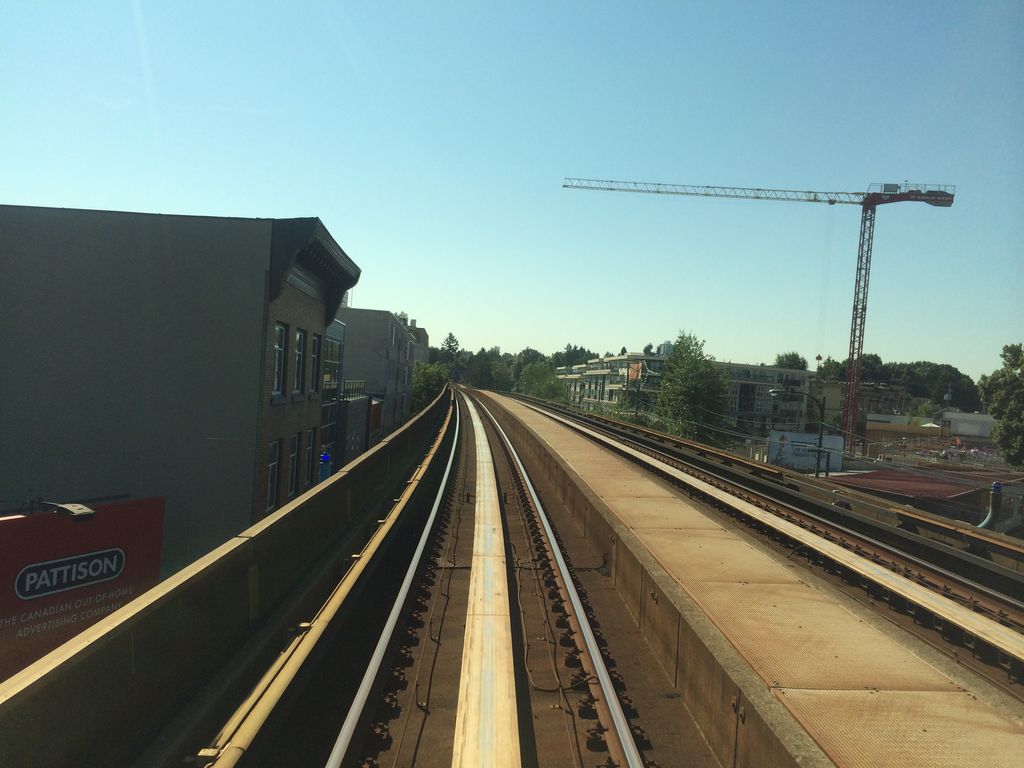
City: vancouver